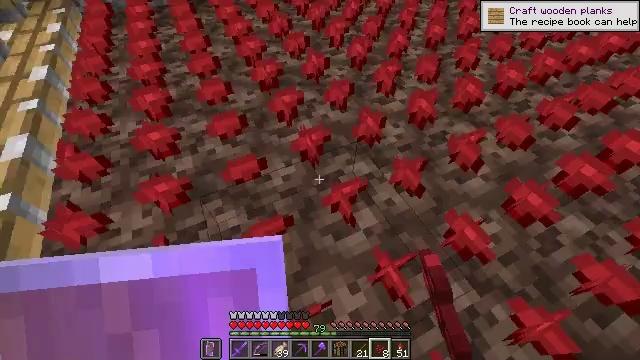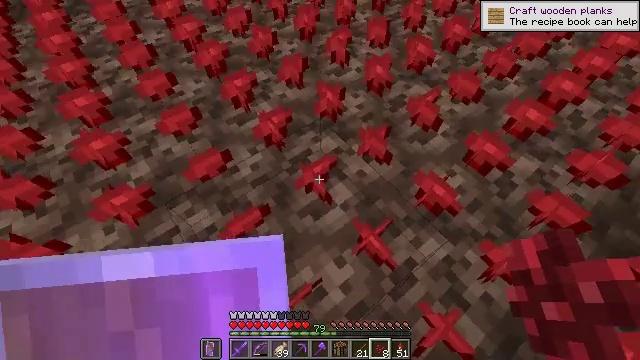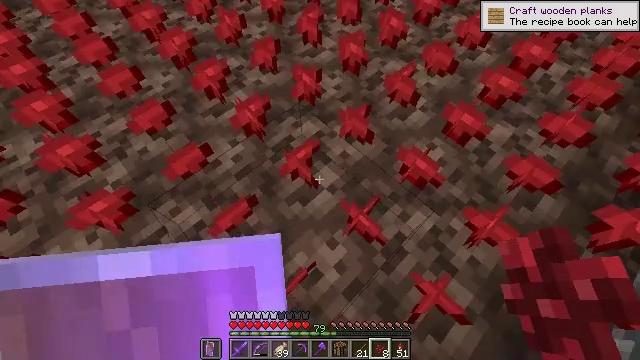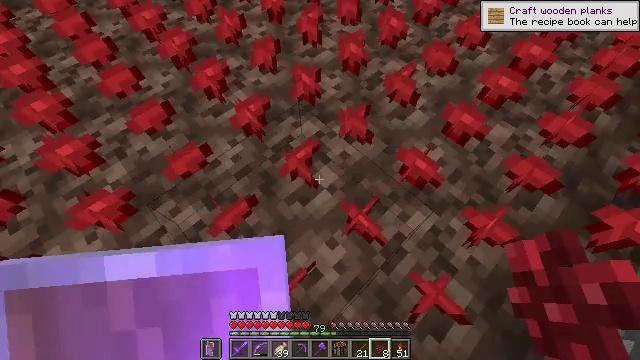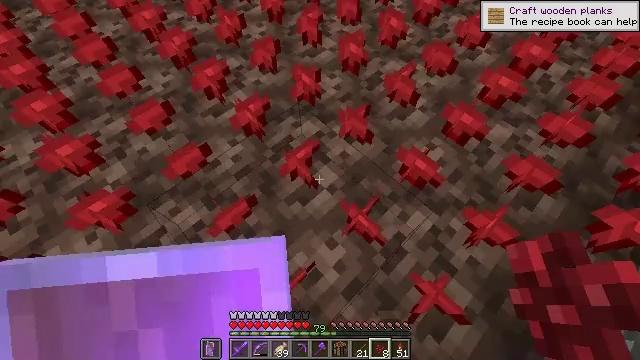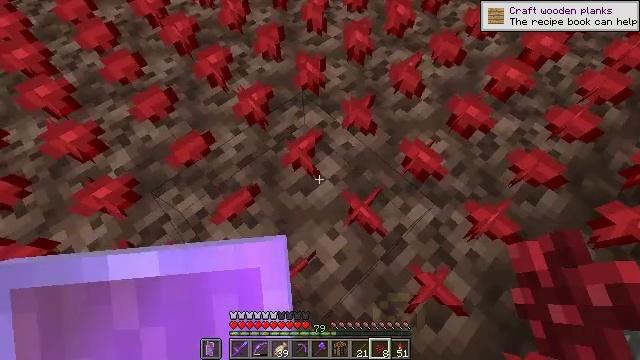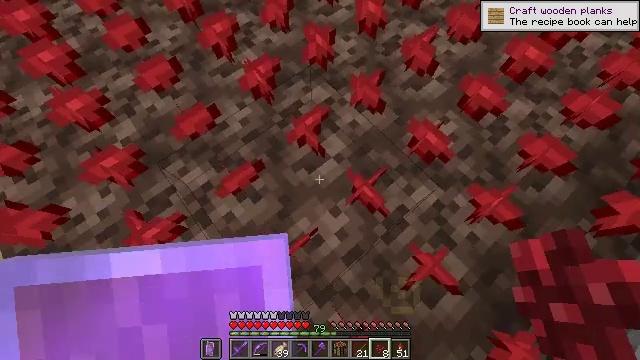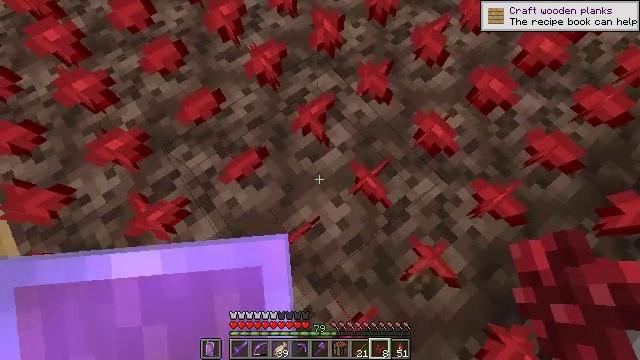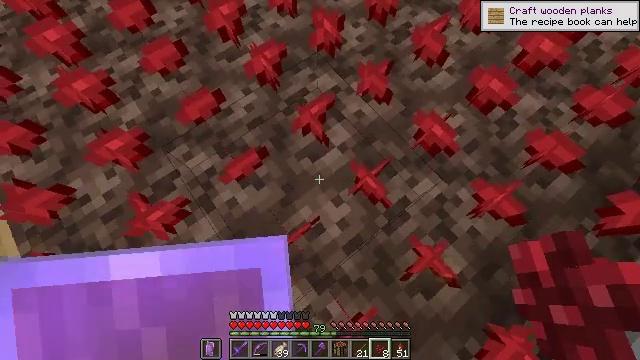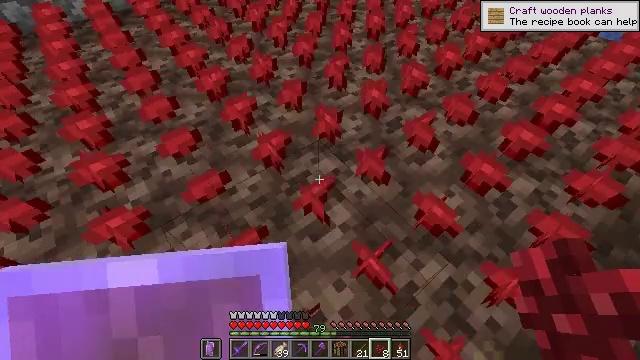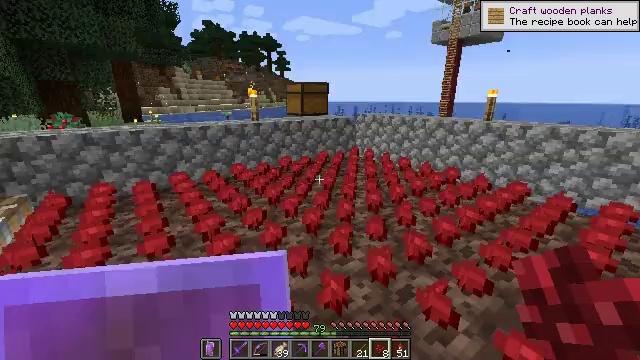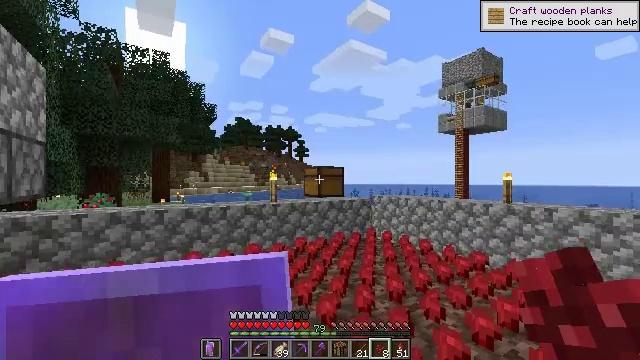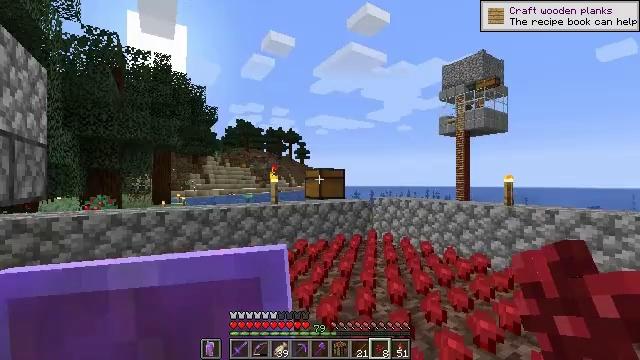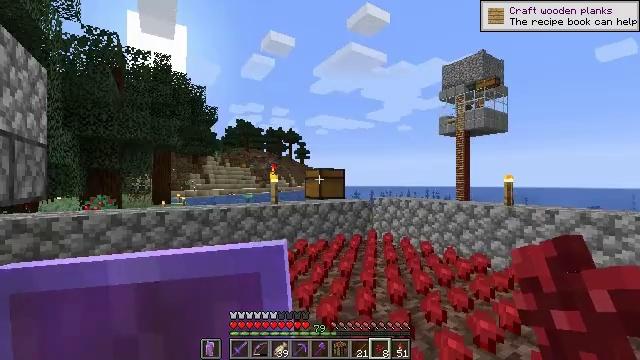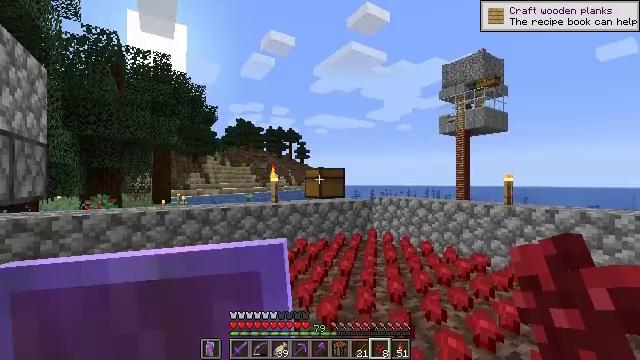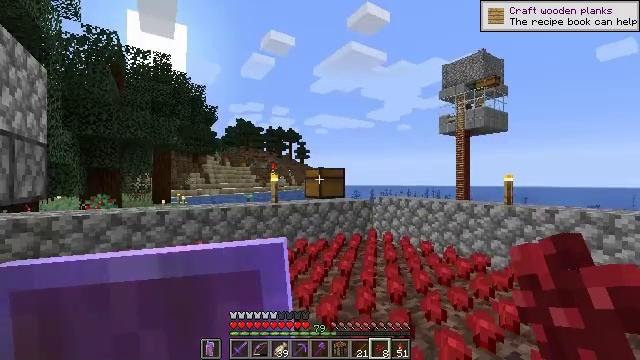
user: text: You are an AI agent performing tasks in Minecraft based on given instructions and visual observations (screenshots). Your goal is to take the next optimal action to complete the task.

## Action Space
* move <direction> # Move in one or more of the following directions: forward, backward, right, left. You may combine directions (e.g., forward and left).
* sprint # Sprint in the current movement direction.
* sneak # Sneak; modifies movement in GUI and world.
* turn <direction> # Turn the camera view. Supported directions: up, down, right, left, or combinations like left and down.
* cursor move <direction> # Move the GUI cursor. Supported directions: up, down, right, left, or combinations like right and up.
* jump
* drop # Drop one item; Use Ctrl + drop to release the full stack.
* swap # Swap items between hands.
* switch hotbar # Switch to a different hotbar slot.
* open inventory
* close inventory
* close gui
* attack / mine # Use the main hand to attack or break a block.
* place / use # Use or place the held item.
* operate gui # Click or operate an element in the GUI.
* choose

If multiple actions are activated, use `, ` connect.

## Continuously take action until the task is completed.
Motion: motion action
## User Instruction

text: drop nether wart
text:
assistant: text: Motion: turn right and down, use / place
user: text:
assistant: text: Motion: turn right and down, use / place
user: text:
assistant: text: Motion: use / place
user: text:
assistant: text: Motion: use / place
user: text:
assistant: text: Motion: turn left and down, use / place
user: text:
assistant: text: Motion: turn left and down, use / place
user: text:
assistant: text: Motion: turn left and down, use / place
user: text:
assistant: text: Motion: use / place
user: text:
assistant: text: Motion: turn up, use / place
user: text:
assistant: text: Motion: turn left and up
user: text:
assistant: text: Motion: turn left and up
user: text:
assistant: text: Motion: no_op
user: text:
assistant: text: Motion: no_op
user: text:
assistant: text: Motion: no_op
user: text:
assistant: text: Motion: no_op
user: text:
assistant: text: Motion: turn down
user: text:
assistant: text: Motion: turn right and down
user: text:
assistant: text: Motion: turn right and down
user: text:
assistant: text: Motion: turn right and down
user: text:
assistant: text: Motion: no_op
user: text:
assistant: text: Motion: move forward
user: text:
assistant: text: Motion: move forward
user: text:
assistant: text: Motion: move forward
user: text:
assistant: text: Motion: move forward
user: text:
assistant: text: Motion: move forward
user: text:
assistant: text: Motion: move forward
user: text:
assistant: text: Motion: move forward
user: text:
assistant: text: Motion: move forward, turn right and up
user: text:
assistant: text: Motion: move forward, turn right and up
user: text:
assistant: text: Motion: move forward, turn right and up